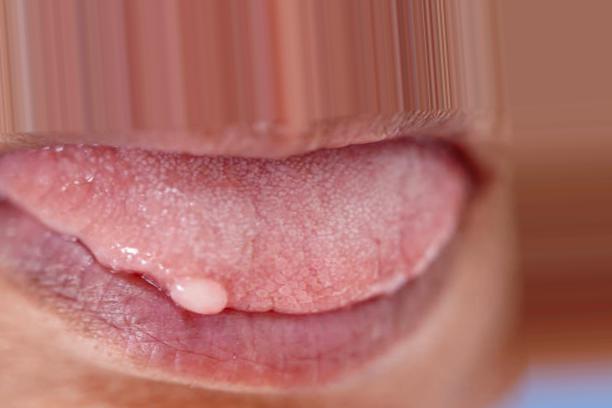
Condition: Mouth Ulcer